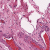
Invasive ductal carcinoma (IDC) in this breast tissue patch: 0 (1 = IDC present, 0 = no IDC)